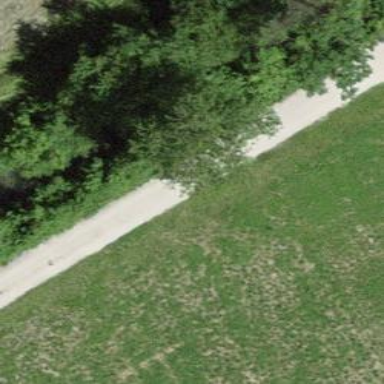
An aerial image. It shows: Pebblestone track with grade3 tracktype.